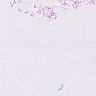
Metastatic tissue present: no